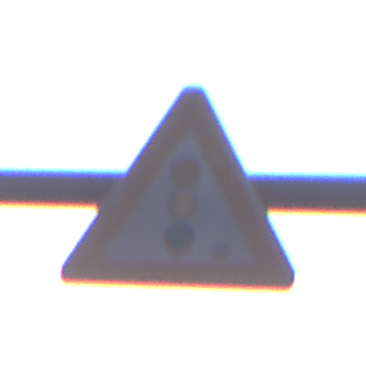
Verkehrszeichen: Lichtzeichenanlage
Umgebung: Outdoor, Nature
Tageszeit: SunriseSunset
Wetter: Clear
Licht: Natural
Jahreszeit: NotSpecified
Kontrast: LowContrast